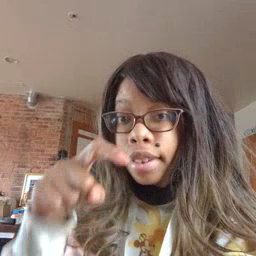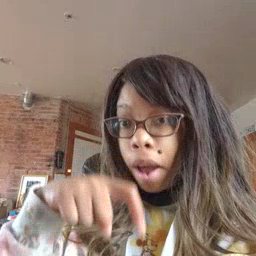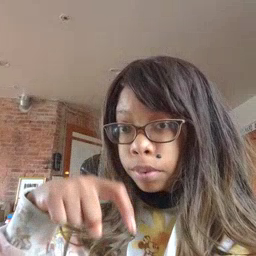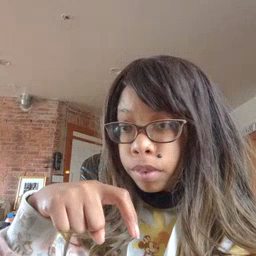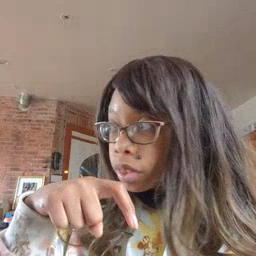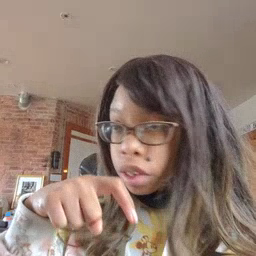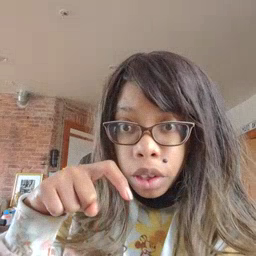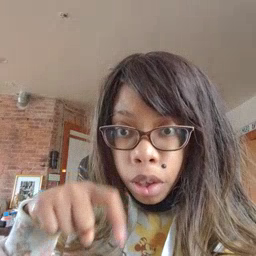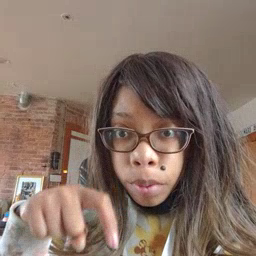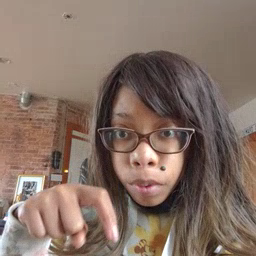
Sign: time